Field crop: tomato
Growth stage: 1
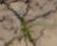
Species: cyperus